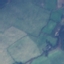
Land use / land cover: Pasture